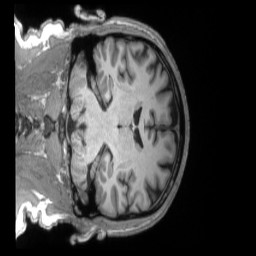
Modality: T1w
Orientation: coronal
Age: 62
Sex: male
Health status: ill
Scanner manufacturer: siemens
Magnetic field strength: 3 T
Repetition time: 2.2 s
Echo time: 0.00157 s